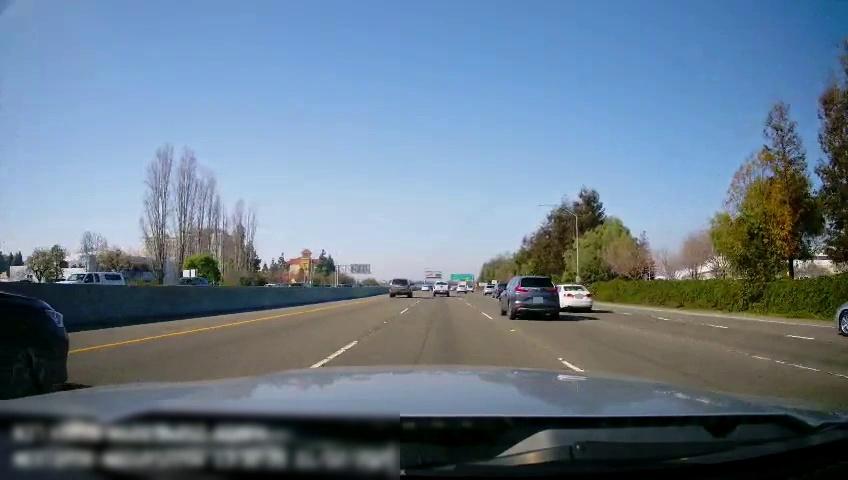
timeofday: Day
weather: Sunny
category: Drivable Space
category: Vehicles | Car
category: Vehicles | Car
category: Vehicles | Car
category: Vehicles | SUV
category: Vehicles | SUV
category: Vehicles | Truck
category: Vehicles | SUV
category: Vehicles | SUV
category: Vehicles | Car
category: Vehicles | Car
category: Vehicles | Truck
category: Vehicles | Car
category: Vehicles | Car
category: Lanes | Alternate Lane
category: Lanes | Current Lane
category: Lanes | Current Lane
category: Lanes | Alternate Lane
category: Lanes | Alternate Lane
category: Lanes | Alternate Lane